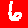
Digit: 6